如图，点 $D$、$E$ 分别是直角三角形 $ABC$ 的边 $AB$、$AC$ 上的点，斜边 $AC$ 与扇形的弧 $\stackrel{\frown}{DE}$ 相切，已知 $AC = 4$，$BC = 2$，则阴影部分绕直线 $AB$ 旋转一周所形成的几何体的体积为 \underline{\quad\quad}。

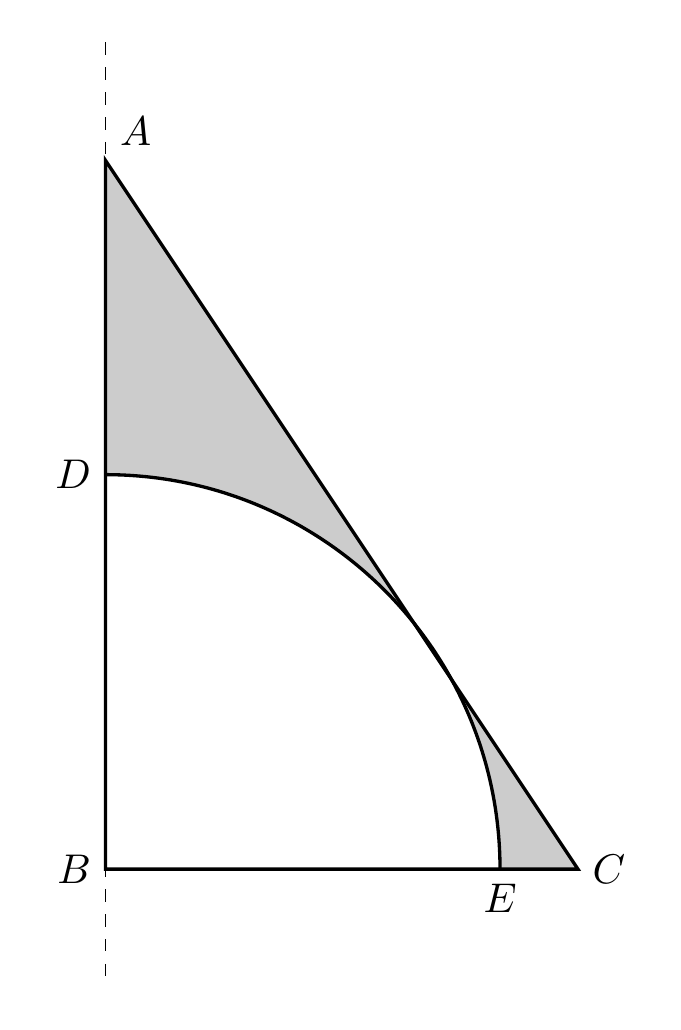
【解答】
【答案】$\frac{2\sqrt{3}}{3}\pi$. \\
【分析】由题意可得 $AB$ 的长度及扇形的半径，再由圆锥的体积减去半球的体积得答案. \\
【解答】解：由题意可知，$AB = \sqrt{4^2 - 2^2} = 2\sqrt{3}$， \\
设扇形的半径为 $r$，则 $r = \frac{2 \times 2\sqrt{3}}{4} = \sqrt{3}$， \\
$\therefore$ 阴影部分绕直线 $AB$ 旋转一周所形成的几何体的体积为 $\frac{1}{3} \pi \times 2^2 \times 2\sqrt{3} - \frac{1}{2} \times \frac{4}{3} \pi \times (\sqrt{3})^3 = \frac{2\sqrt{3}}{3}\pi$. \\
故答案为：$\frac{2\sqrt{3}}{3}\pi$.